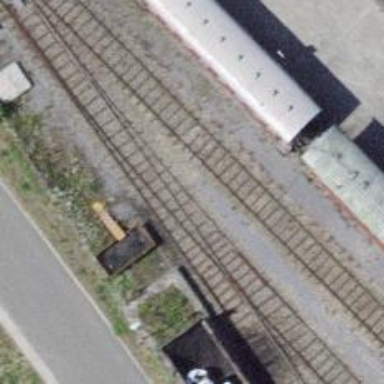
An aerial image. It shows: Railway switch.